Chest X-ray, PA view. Patient: 20 years old, sex M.
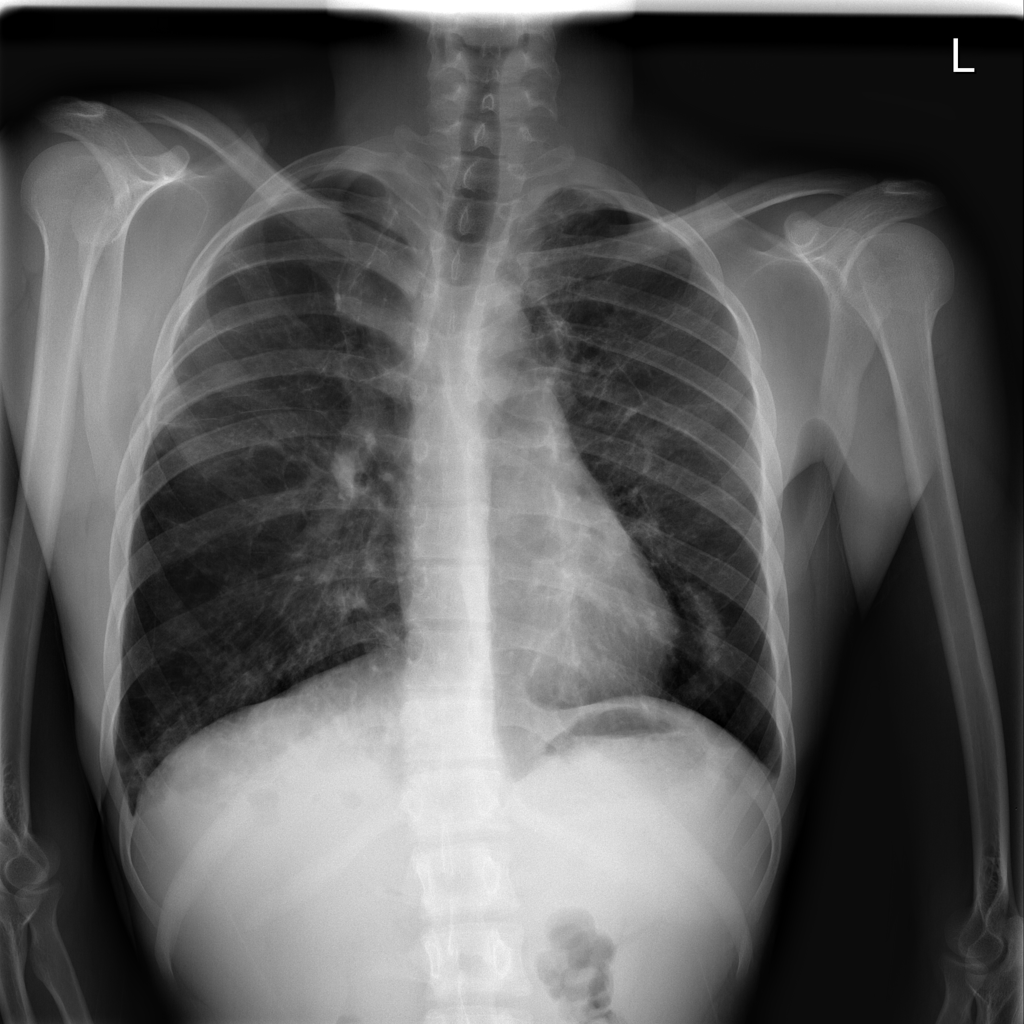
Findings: No Finding